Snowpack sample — Snodgrass Mountain, Crested Butte, Colorado (2/4/25, 12:06 PM MST)
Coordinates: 38.923, -106.968
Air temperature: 35 °F
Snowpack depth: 80 cm
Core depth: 10 cm
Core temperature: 32 °F
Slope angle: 14°, slope face: 78°
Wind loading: low
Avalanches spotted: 0
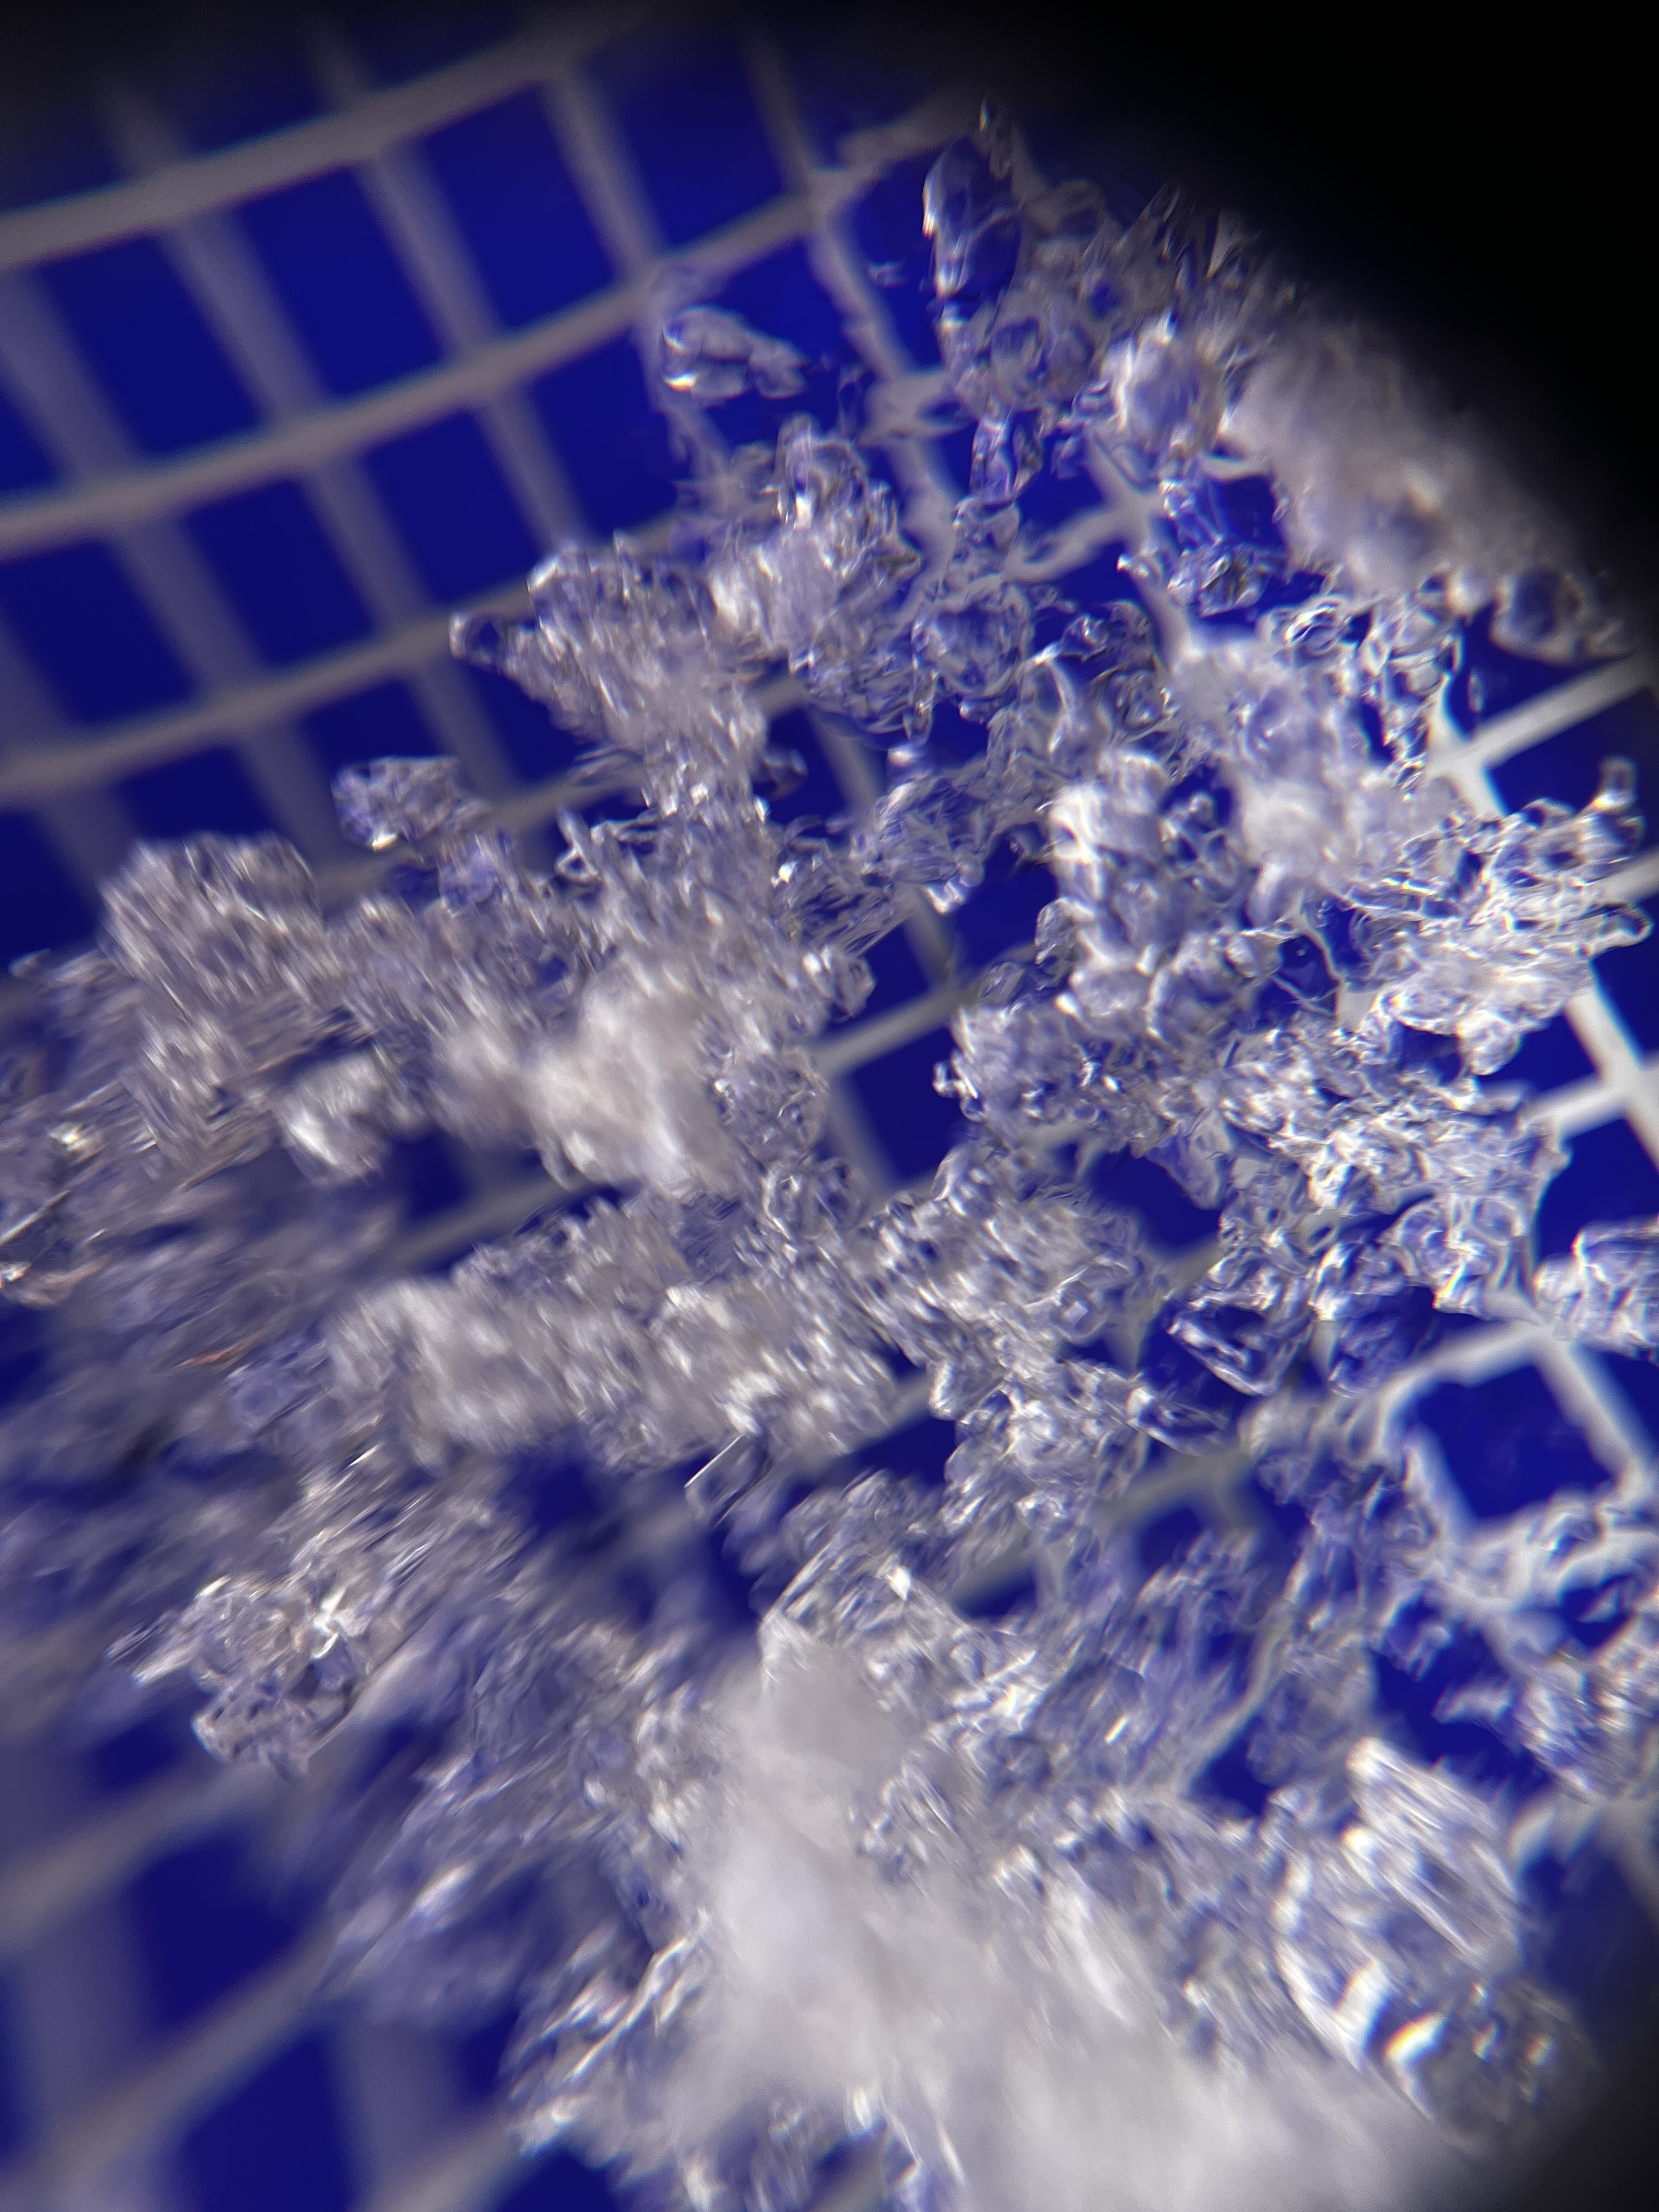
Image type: magnified_profile
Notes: No avalanches nearby, unusually warm weather for the last month reported by residents, Collected 25 yards from treeline